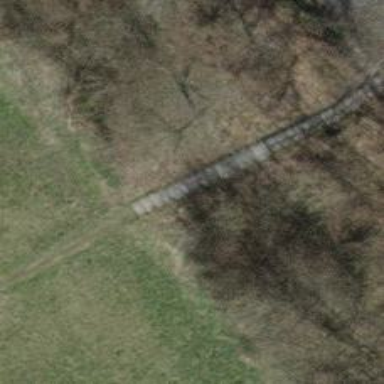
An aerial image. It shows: Road with steps.